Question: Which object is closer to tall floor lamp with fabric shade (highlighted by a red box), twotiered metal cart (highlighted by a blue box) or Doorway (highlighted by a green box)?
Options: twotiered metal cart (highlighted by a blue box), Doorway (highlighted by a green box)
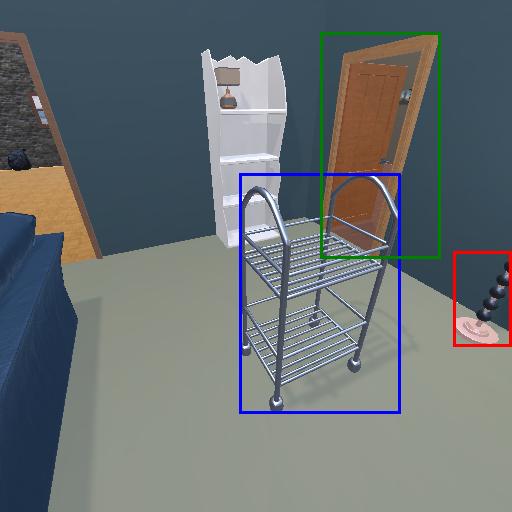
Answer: twotiered metal cart (highlighted by a blue box)